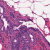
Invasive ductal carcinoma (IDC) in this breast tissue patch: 0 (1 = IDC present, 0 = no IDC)